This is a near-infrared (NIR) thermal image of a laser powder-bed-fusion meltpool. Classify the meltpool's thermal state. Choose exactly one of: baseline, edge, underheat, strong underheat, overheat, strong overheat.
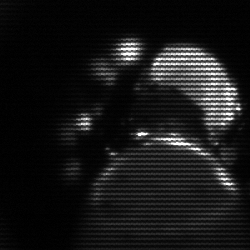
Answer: edge